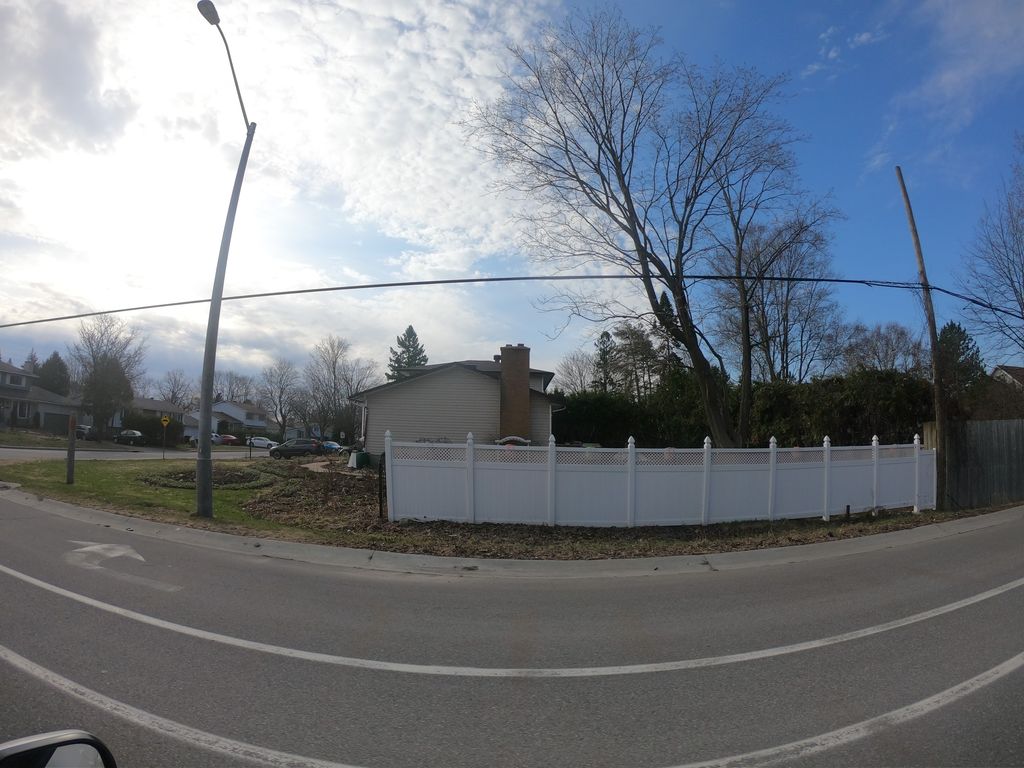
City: ottawa-gatineau